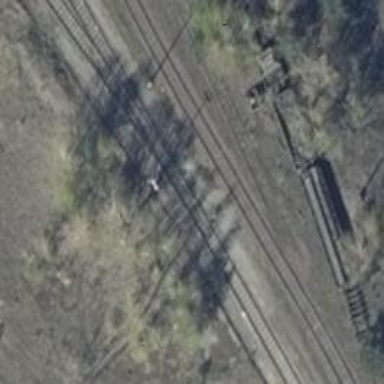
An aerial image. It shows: Railway switch.